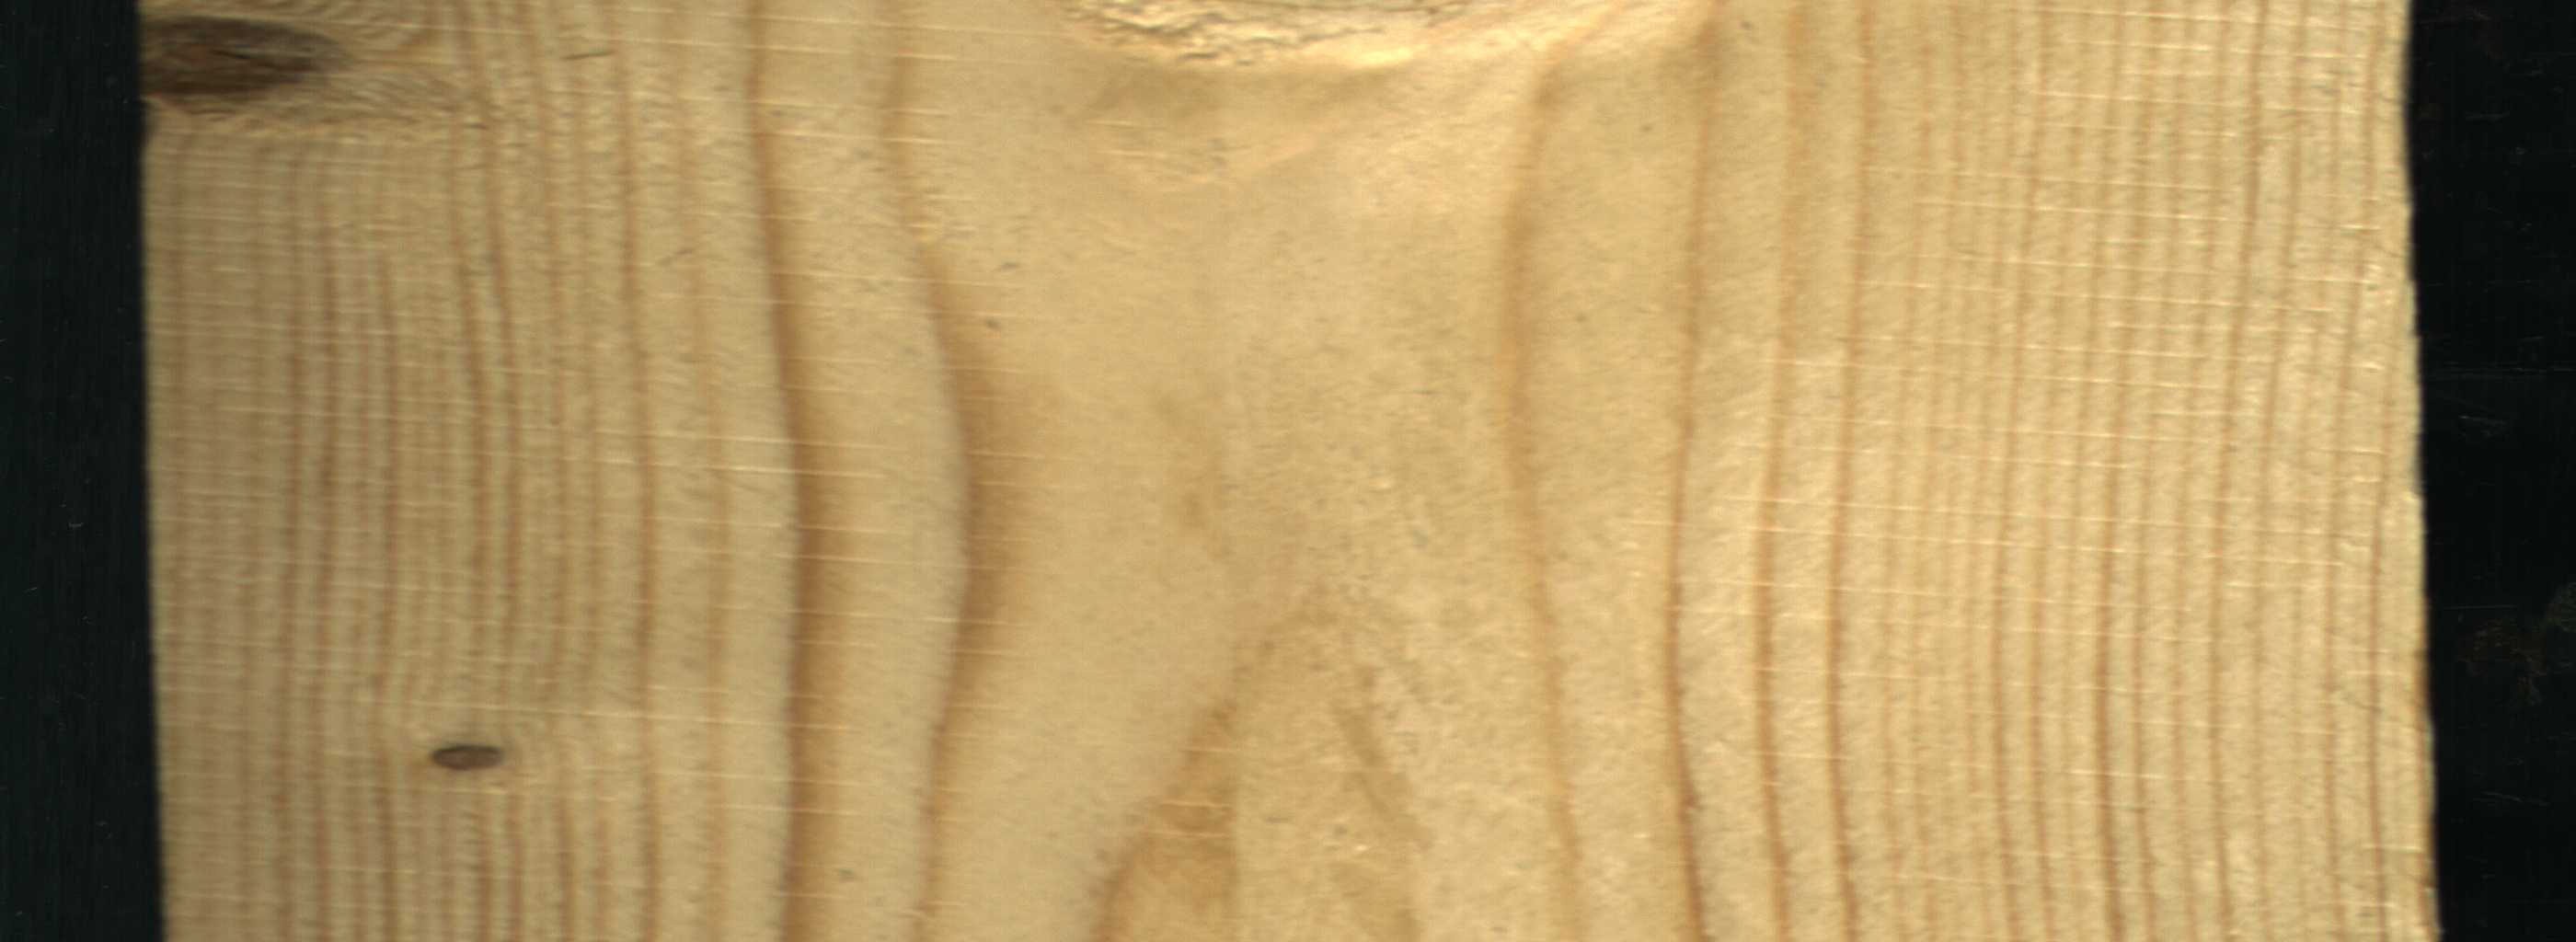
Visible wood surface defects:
Live_Knot
Live_Knot